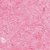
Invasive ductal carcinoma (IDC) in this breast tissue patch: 0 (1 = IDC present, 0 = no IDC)